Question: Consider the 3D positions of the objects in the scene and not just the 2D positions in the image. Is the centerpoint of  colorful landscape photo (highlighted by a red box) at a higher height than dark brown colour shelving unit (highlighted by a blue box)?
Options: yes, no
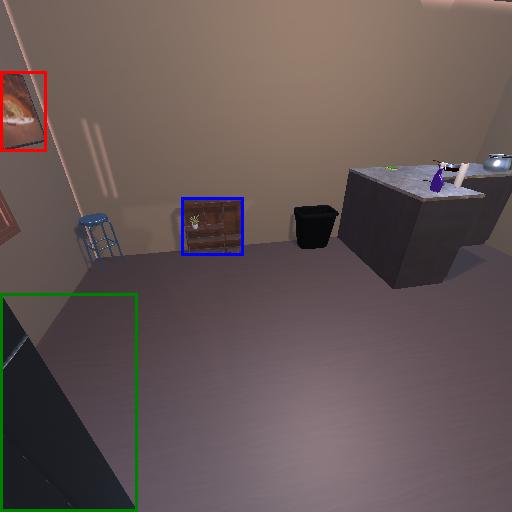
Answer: yes